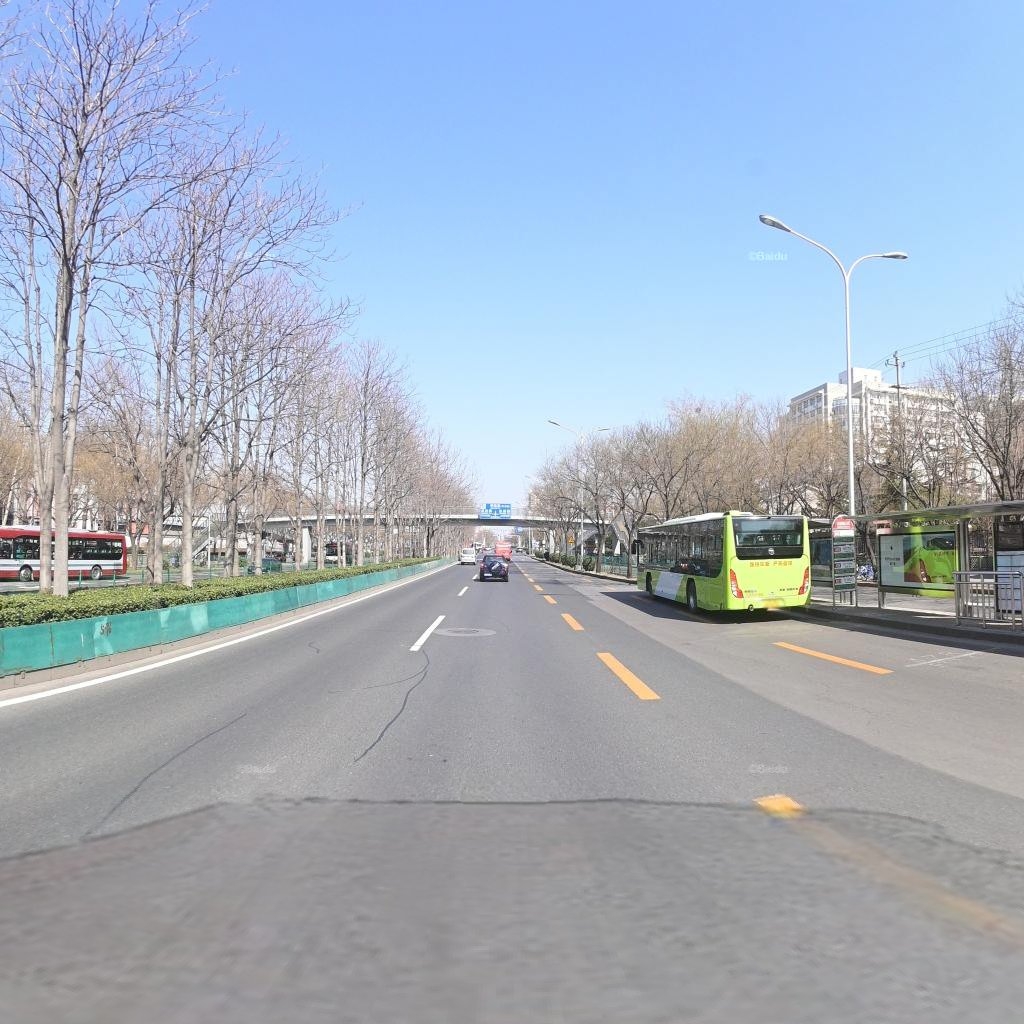
Region: Haidian
Road damage annotations: longitudinal patch, longitudinal patch, longitudinal patch, longitudinal patch, manhole cover